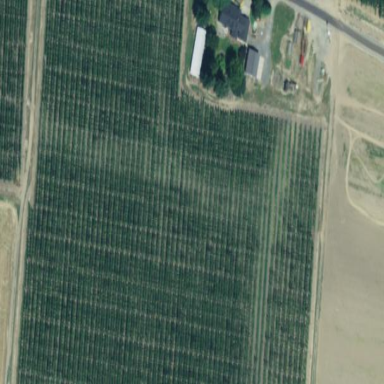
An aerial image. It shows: Orchard.